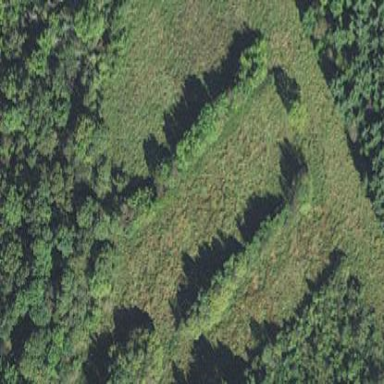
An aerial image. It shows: Beautiful woodland area.